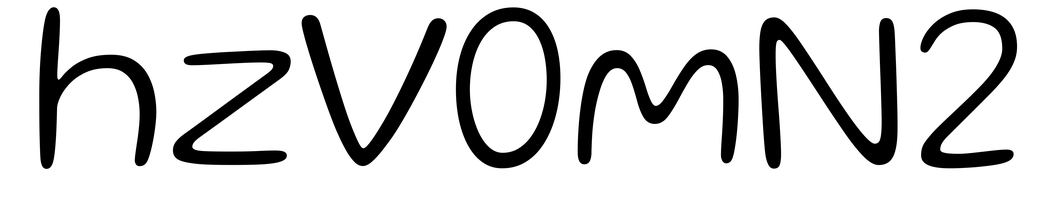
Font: Gluten_ExtraLight